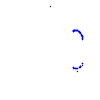
Particle: kaon